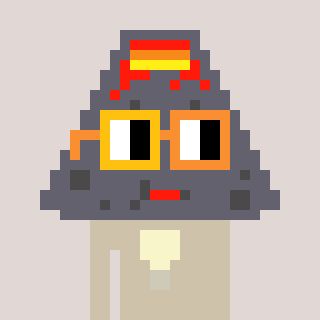
a pixel art character with square yellow and orange glasses, a volcano-shaped head and a bege-colored body on a warm background